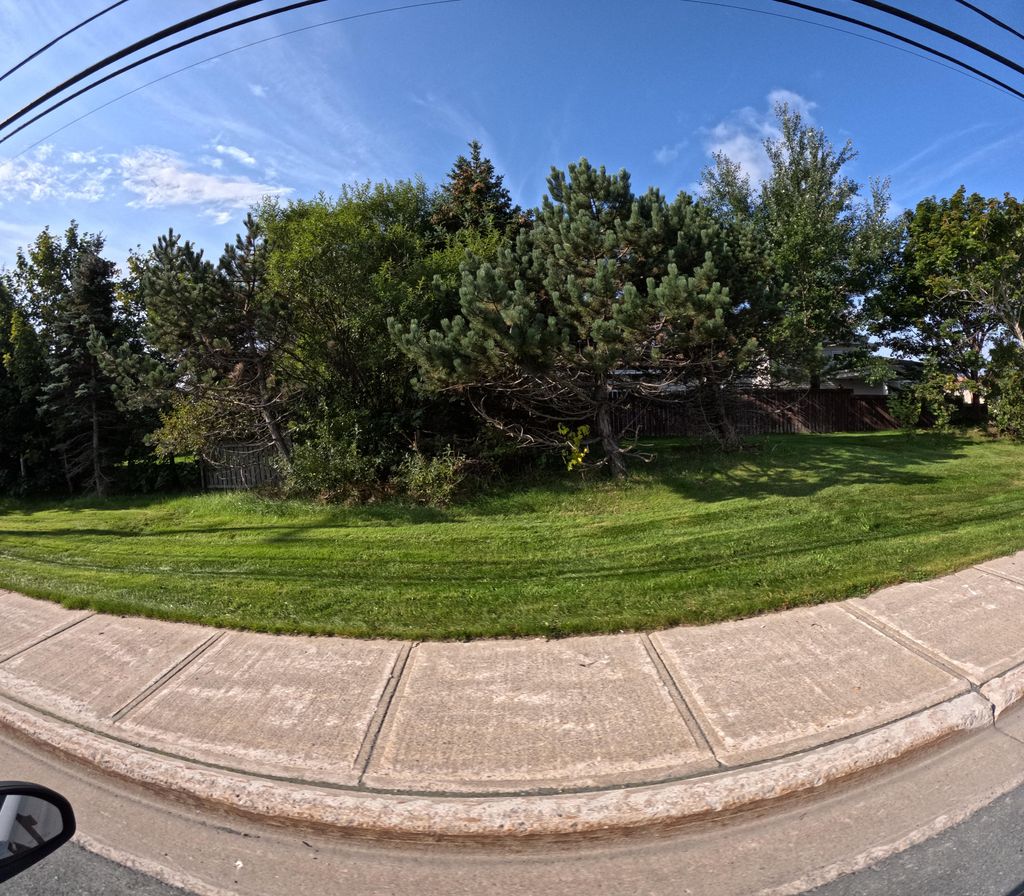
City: st_johns